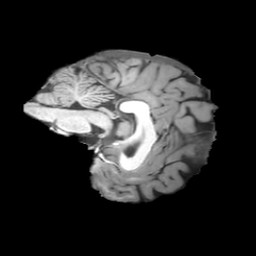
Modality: T1w
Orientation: sagittal